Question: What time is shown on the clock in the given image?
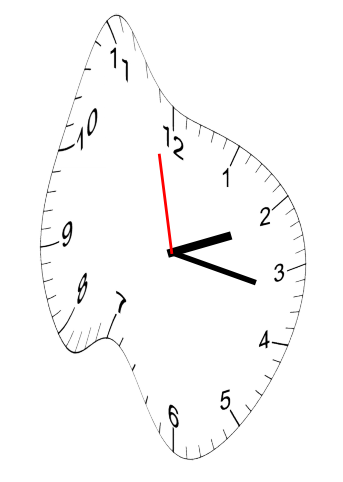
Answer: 02:16:58